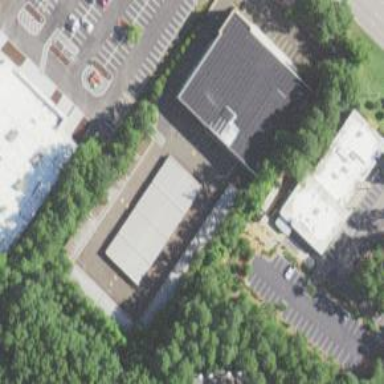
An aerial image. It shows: Commercial building.